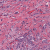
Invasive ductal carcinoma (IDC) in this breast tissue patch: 1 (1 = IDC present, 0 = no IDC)